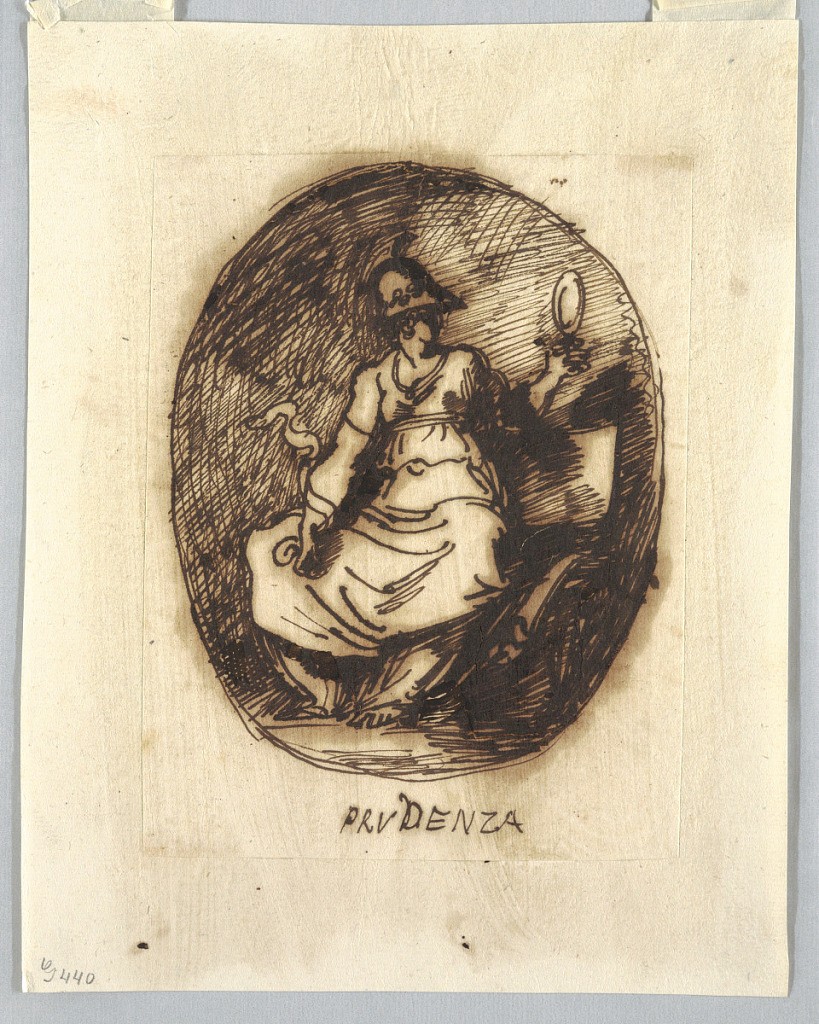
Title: Decorative Project with Prudence in Oval
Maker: Felice Giani, Italian, 1758–1823
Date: ca. 1780
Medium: Pen and brown ink on cream laid paper
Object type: Drawing
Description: Prudence, shown from front, seated. Head covered with helmet turned toward left. Looking glass in left hand. Snake winds around her right forearm.